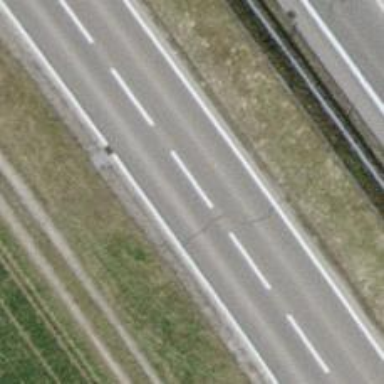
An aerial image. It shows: Asphalt road classified as primary highway.